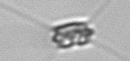
Label: Chaetoceros_didymus